Field crop: tomato
Growth stage: 1
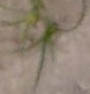
Species: cyperus